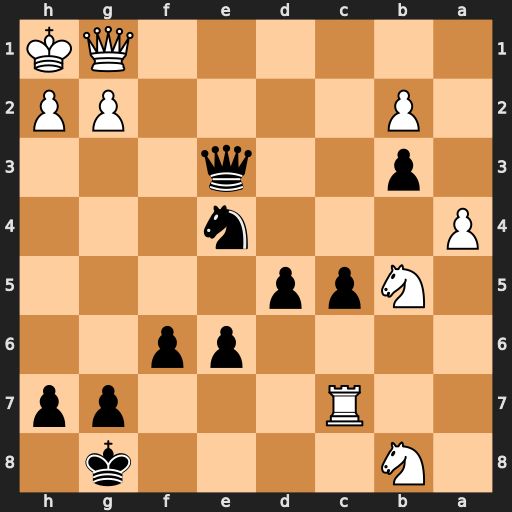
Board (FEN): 1N4k1/2R3pp/4pp2/1Npp4/P3n3/1p2q3/1P4PP/6QK
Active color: b
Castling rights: -
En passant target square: -
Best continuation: Nf2+ Qxf2 Qxf2